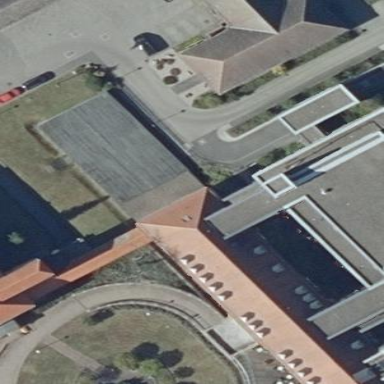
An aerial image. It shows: Hospital building.